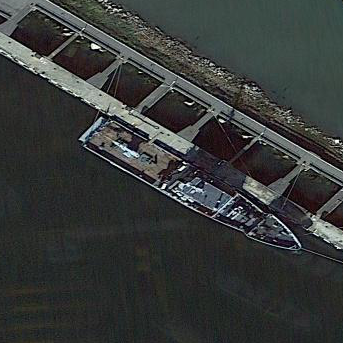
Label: combat